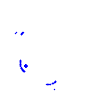
Particle: pion